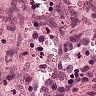
Metastatic tissue present: no